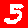
Digit: 5